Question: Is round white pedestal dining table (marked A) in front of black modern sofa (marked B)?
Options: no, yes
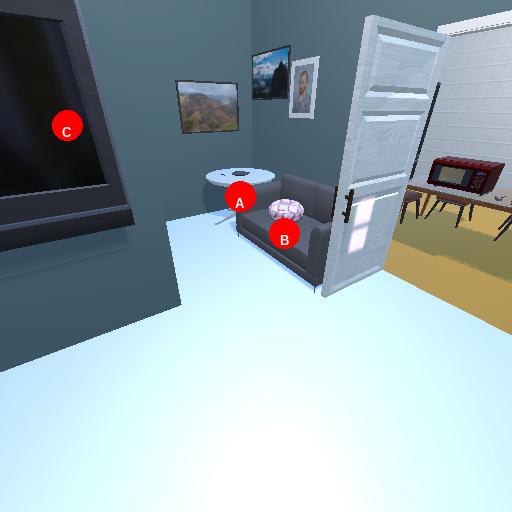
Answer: no